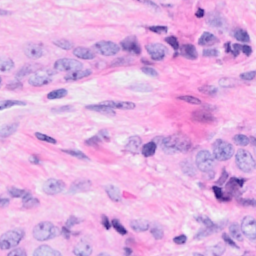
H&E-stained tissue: Breast